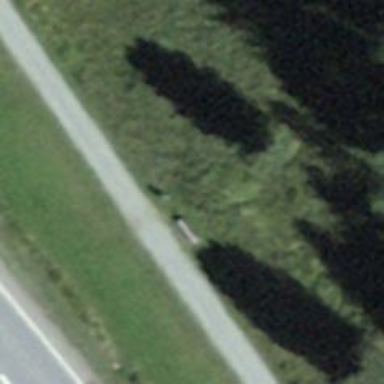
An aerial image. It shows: Bench.